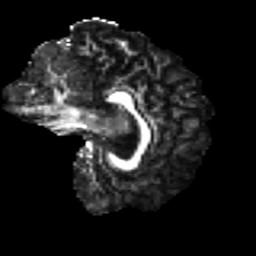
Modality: FA
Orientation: sagittal
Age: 26
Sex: male
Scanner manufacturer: ge
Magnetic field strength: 3 T
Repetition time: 7.8 s
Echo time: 0.061 s